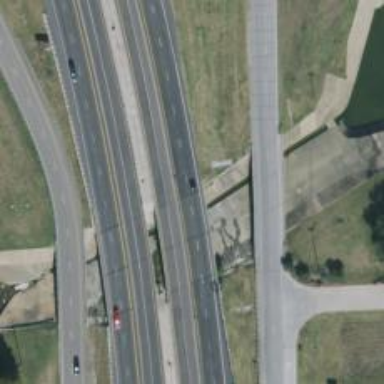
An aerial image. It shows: Bridge over motorway.